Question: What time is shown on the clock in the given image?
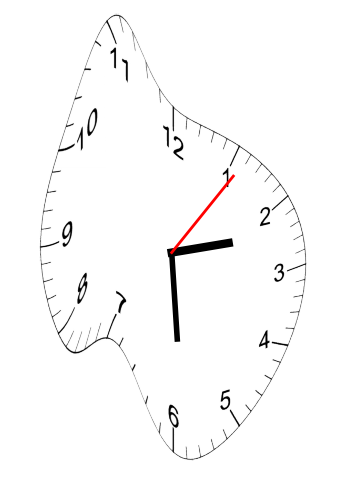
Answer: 02:29:06